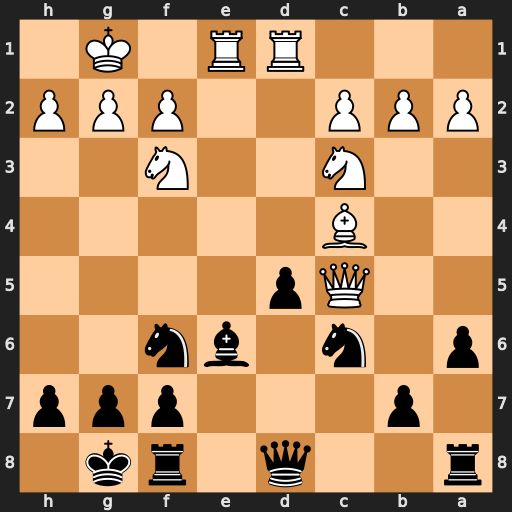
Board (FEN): r2q1rk1/1p3ppp/p1n1bn2/2Qp4/2B5/2N2N2/PPP2PPP/3RR1K1
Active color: b
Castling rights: -
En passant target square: -
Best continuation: Nd7 Qd6 dxc4 Rxe6 fxe6